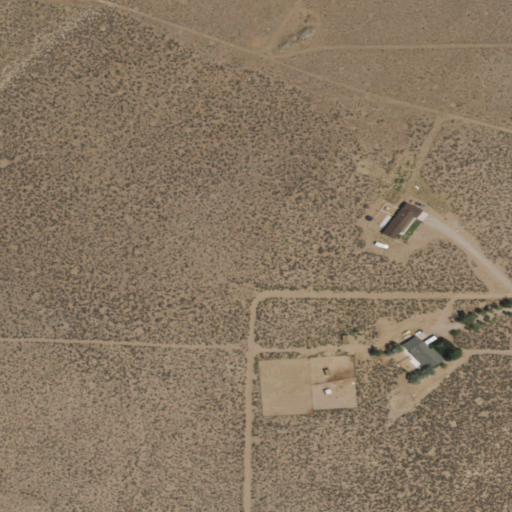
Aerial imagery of valley in Nevada named Antelope Valley containing shrub, grassland, and open development